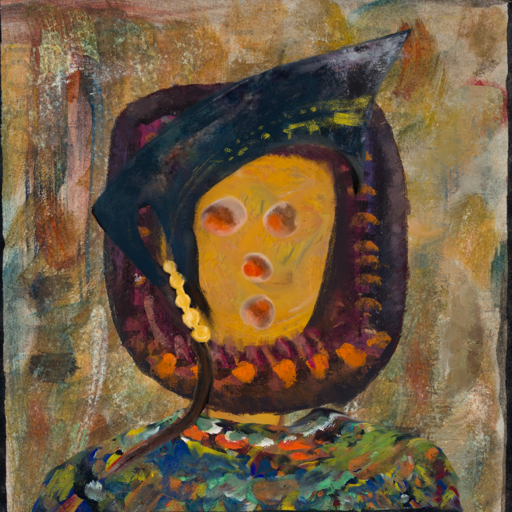
Background: Pipe, Head And Neck Front: After_Raid, Face Front: Rupkatha, Bust: An_Impression, Hair Front: Doll, Head Accessory: Irani, Second Necklace: Blank, Necklace: Blank, Baby: Blank